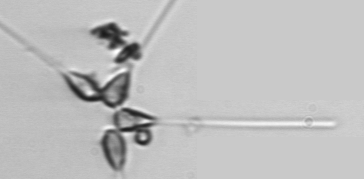
Label: Asterionellopsis_glacialis